Interaction volume radius: 10 \u00c5
Interaction volume height: 25 \u00c5
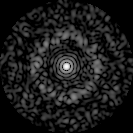
Disorder parameter: 0.8331